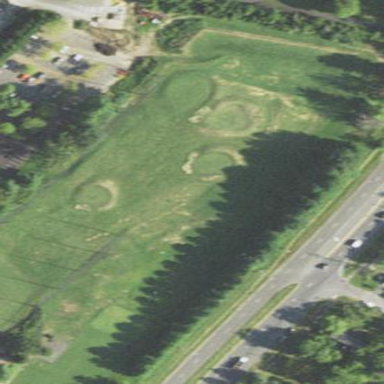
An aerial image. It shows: Grassy area designated for driving range golf.